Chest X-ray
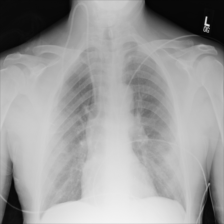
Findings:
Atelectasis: negative
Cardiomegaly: negative
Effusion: negative
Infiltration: negative
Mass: negative
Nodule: negative
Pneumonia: negative
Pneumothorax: negative
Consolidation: negative
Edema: negative
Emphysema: negative
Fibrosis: negative
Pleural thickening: negative
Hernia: negative